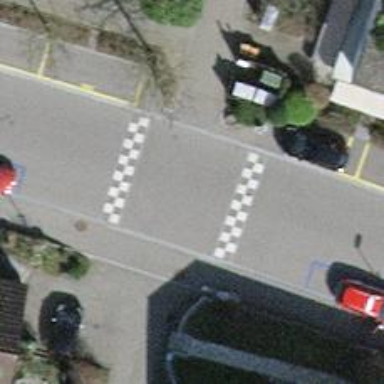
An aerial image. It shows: Traffic calming hump on the road.